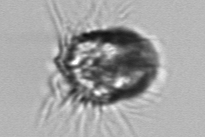
Label: Strombidium_morphotype1